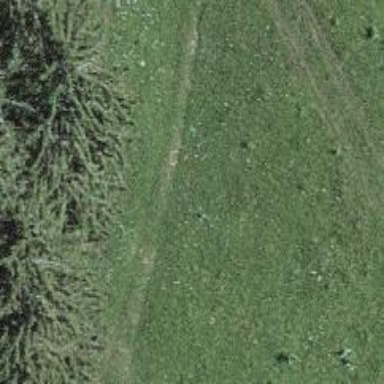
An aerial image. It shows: Path covered in grass.